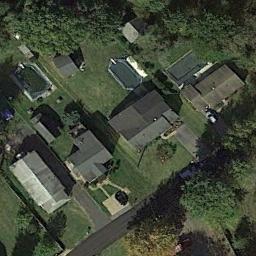
Label: residential